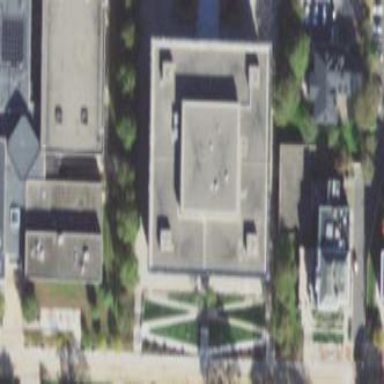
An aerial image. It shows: Building that serves as library.